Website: crate-barrel
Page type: billing-address
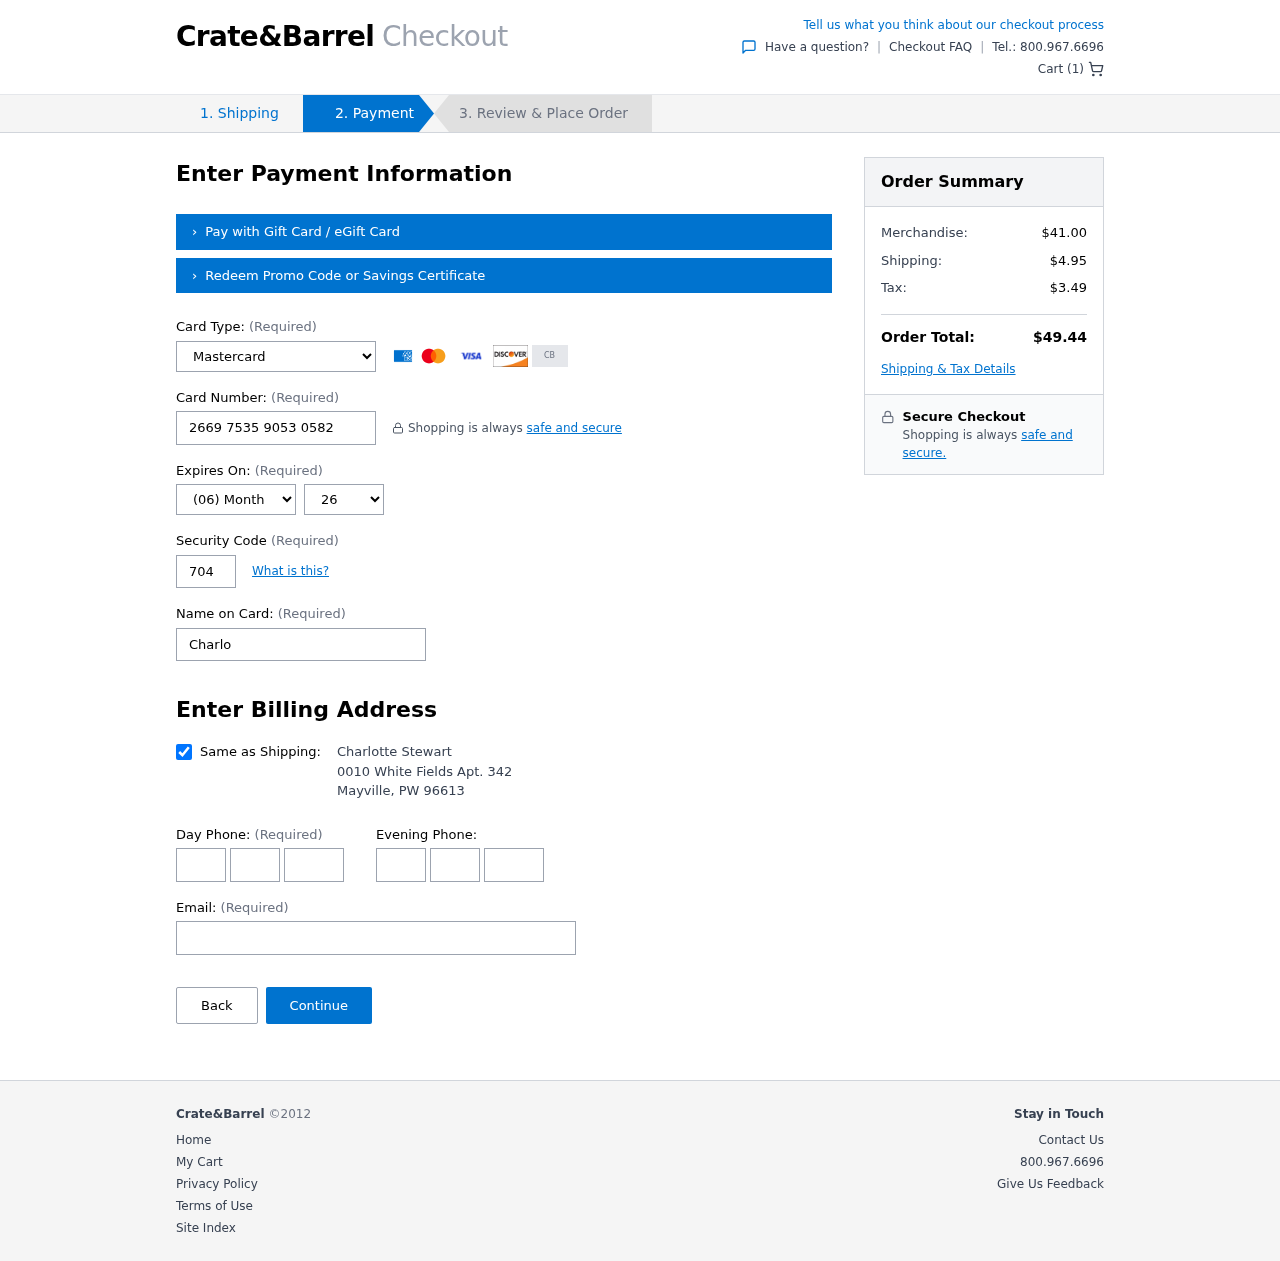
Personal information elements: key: PII_CARD_CVV
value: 704
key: PII_CARD_EXPIRY_MONTH
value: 06
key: PII_CARD_EXPIRY_YEAR
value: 26
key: PII_CARD_NUMBER
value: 2669 7535 9053 0582
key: PII_CARD_TYPE
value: Mastercard
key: PII_CITY
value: Mayville
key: PII_EMAIL
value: charlotte_stewart@hotmail.com
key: PII_FULLNAME
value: Charlotte Stewart
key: PII_PHONE_AREA
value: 366
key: PII_PHONE_PREFIX
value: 987
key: PII_PHONE_SUFFIX
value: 7309
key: PII_POSTCODE
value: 96613
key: PII_STATE_ABBR
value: PW
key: PII_STREET
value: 0010 White Fields Apt. 342
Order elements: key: ORDER_NUM_ITEMS
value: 1
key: ORDER_SUBTOTAL
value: $41.00
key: ORDER_SHIPPING_COST
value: $4.95
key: ORDER_TAX
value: $3.49
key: ORDER_TOTAL
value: $49.44